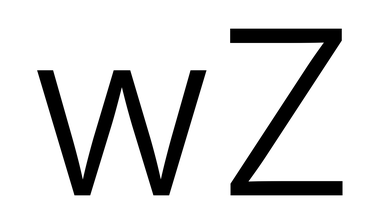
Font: Inter_Light